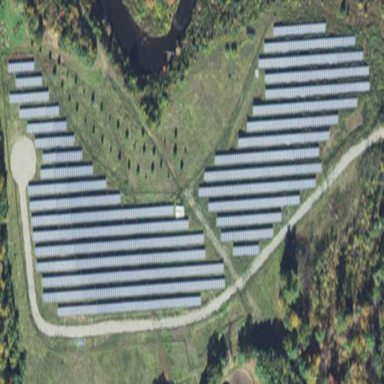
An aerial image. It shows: Solar power plant with photovoltaic technology. The plant generates electricity and is surrounded by fence.